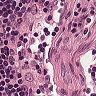
Metastatic tissue present: no